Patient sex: M
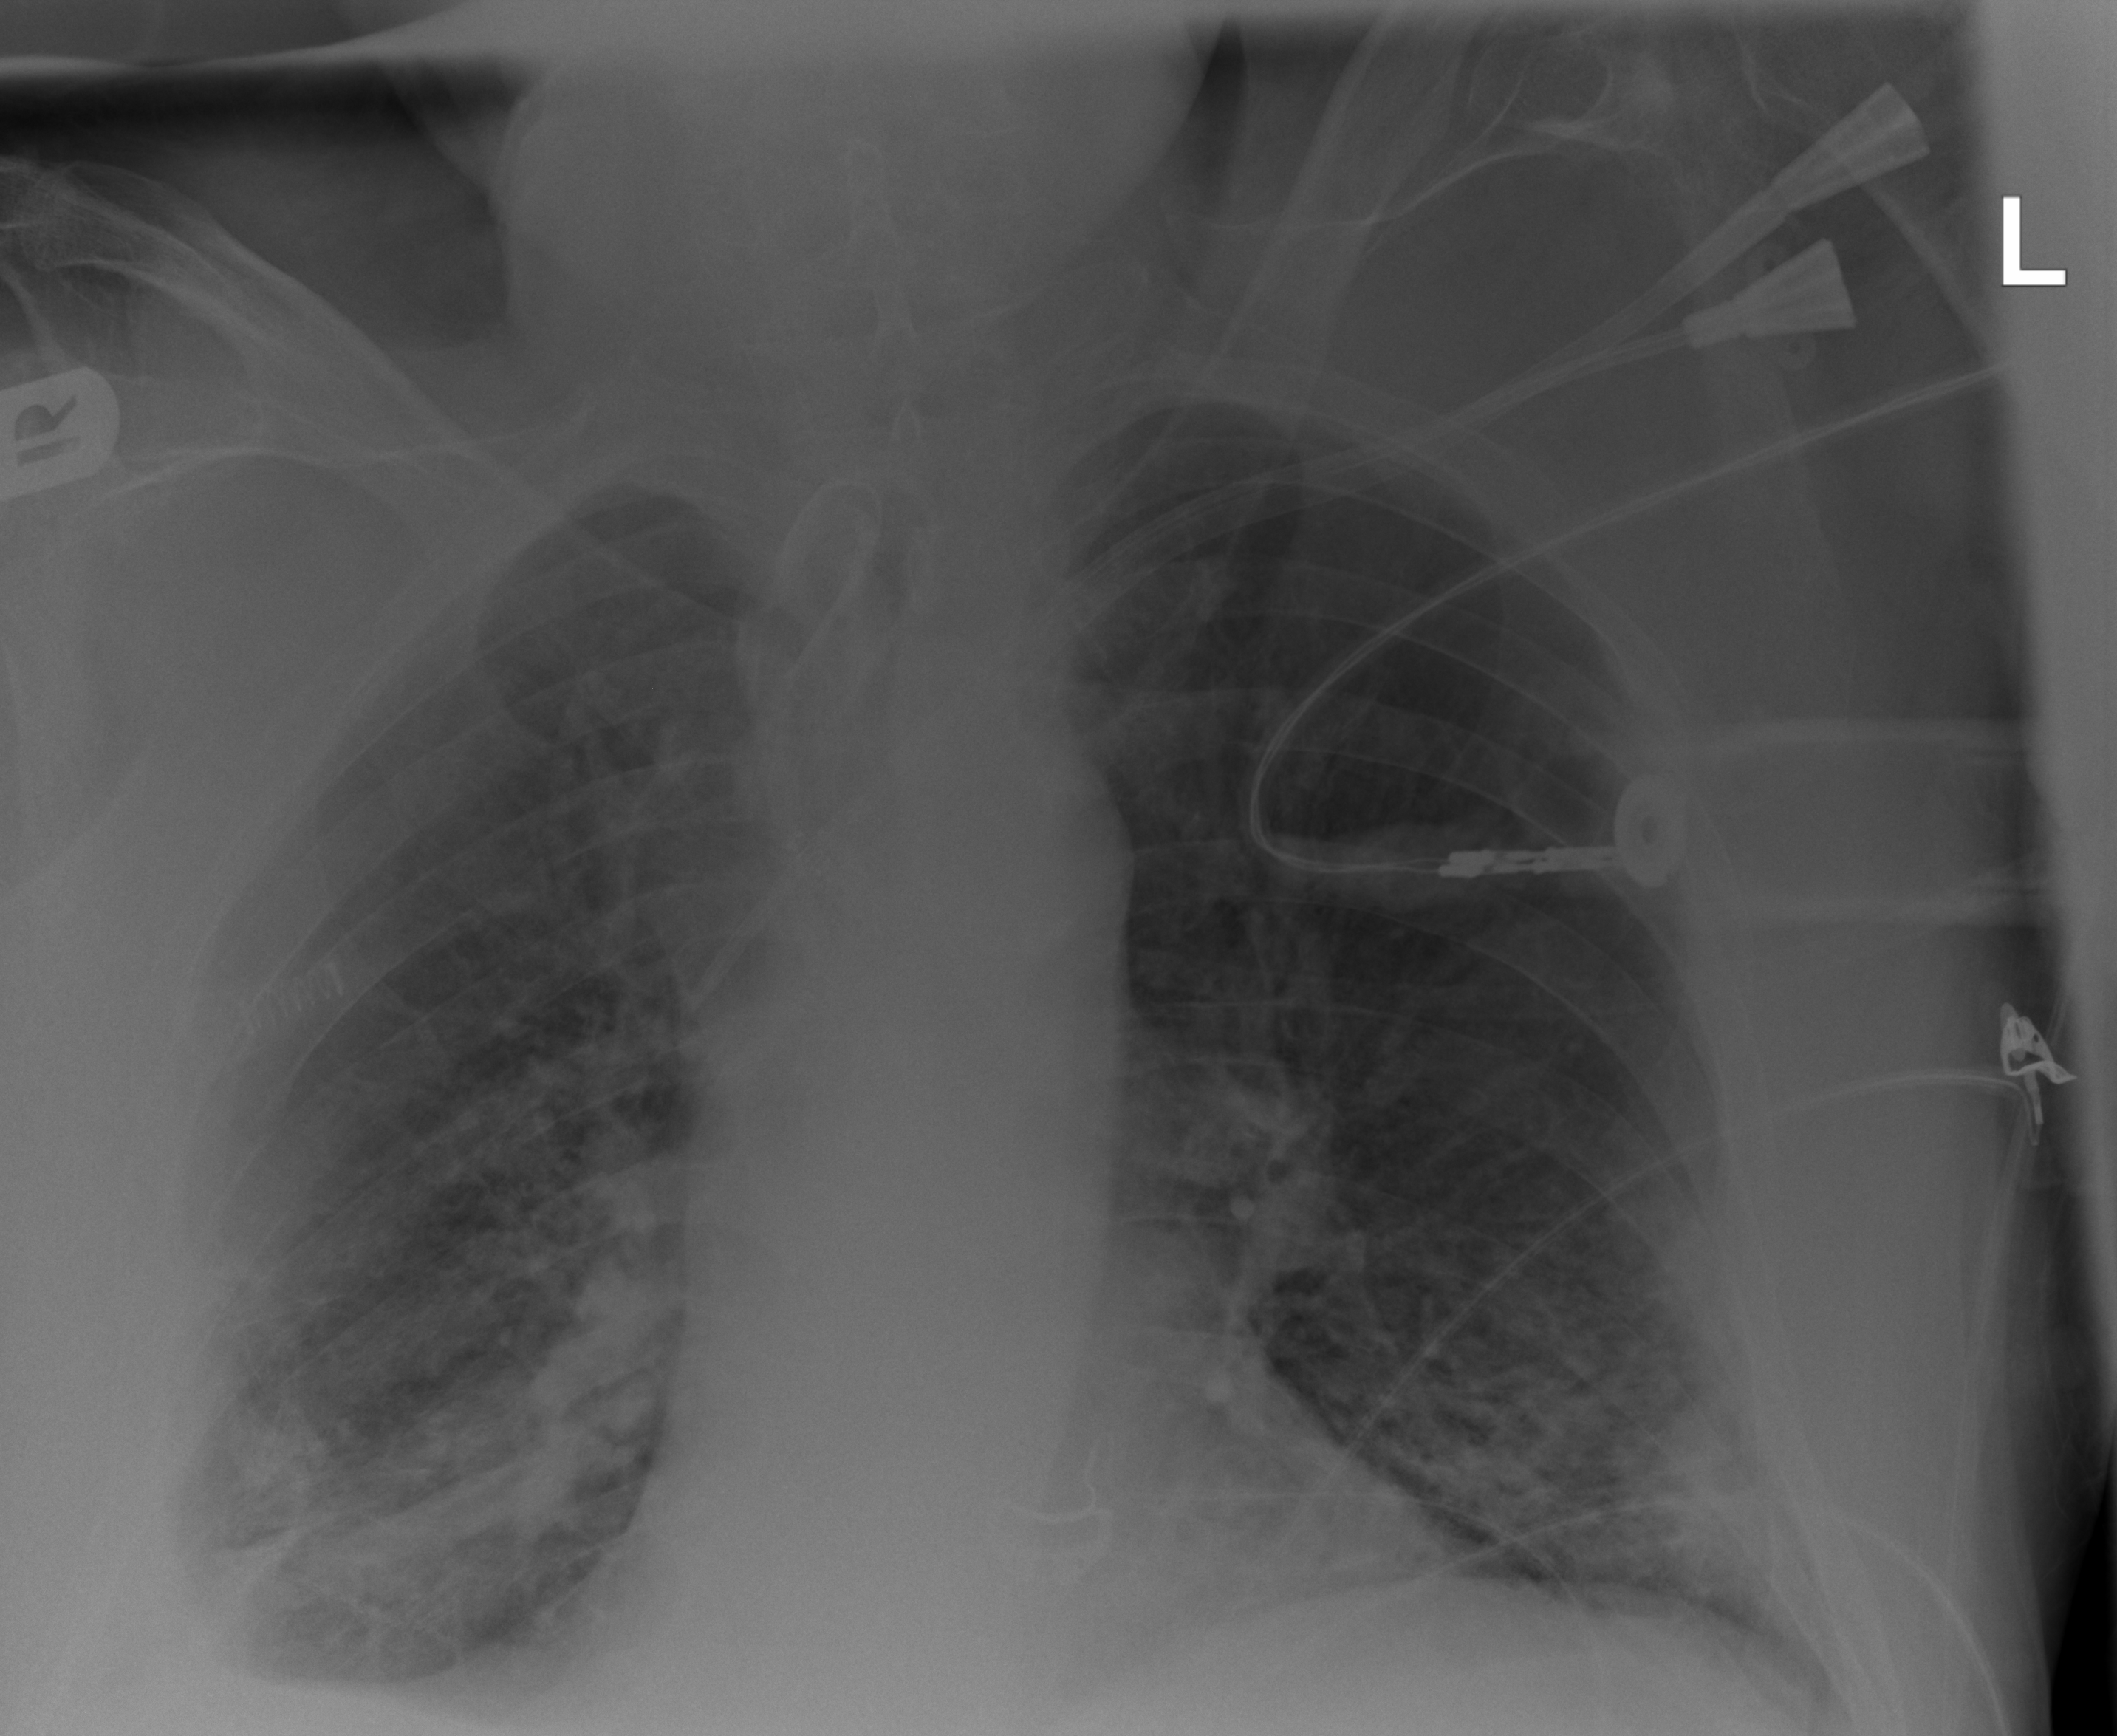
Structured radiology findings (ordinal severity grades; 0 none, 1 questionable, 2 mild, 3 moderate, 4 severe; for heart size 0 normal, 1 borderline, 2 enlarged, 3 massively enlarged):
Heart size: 0
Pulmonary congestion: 1
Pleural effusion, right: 2
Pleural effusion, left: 1
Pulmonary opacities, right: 2
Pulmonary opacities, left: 2
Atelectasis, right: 3
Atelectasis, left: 2